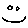
Label: smiley face